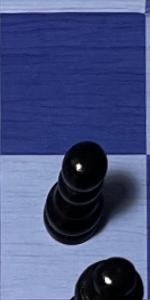
Label: Pawn_Black